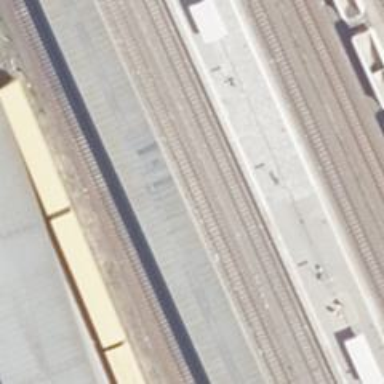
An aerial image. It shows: Railway stop with public transport stop position.